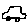
Label: car